Question: I have been creating a game in sprite kit using swift and have encountered a problem. I have two view controllers, each with one scene and one transitions to the other modally. This all works perfectly first time round, but then when i return to the first view controller and then go to the second again, i have using double the memory. This gives me the impression that nothing is being deallocated, but the objects are rather reallocated every time I transition to the scene. I ran the app in instruments and got the same result. In the below image i moved from one scene to the next, and then back to the first one again and yet it appears to reallocate the first scene and yet not clear any memory. As the dealloc method is unused now, i don't see how i can fix this. I will post the code to the first view controller below so you can have a look at it. Thanks a lot.

'''
import UIKit
import SpriteKit
class SelectionViewController: UIViewController {
var selectionScene:SelectionScene?
var currentRocketName = ""
@IBOutlet var playButton: UIButton
override func viewDidLoad() {
super.viewDidLoad()
if let selectionScene = SelectionScene.unarchiveFromFile("SelectionScene") as? SelectionScene {
// Configure the view.
let skView = self.view as SKView
skView.showsFPS = true
skView.showsNodeCount = true
skView.multipleTouchEnabled = false
/* Sprite Kit applies additional optimizations to improve rendering performance */
skView.ignoresSiblingOrder = true
/* Set the scale mode to scale to fit the window */
selectionScene.scaleMode = .ResizeFill
selectionScene.viewController = self
skView.presentScene(selectionScene)
NSNotificationCenter.defaultCenter().addObserver(selectionScene, selector: "spinnerChanged", name: "spinnerValueChanged", object: nil)
NSNotificationCenter.defaultCenter().addObserver(selectionScene, selector: "productBought", name: "ProductBought", object: nil);
NSNotificationCenter.defaultCenter().addObserver(selectionScene, selector: "manageErrorInPurchase", name: "ErrorOccured", object: nil)
}
}
override func shouldAutorotate() -> Bool {
return true
}
override func viewDidAppear(animated: Bool) {
}
@IBAction func playButtonPressed(sender: UIButton) {
self.performSegueWithIdentifier("moveToGame", sender: nil)
}
override func prefersStatusBarHidden() -> Bool {
return true
}
override func supportedInterfaceOrientations() -> Int {
if UIDevice.currentDevice().userInterfaceIdiom == .Phone {
return Int(UIInterfaceOrientationMask.AllButUpsideDown.toRaw())
} else {
return Int(UIInterfaceOrientationMask.All.toRaw())
}
}
override func didReceiveMemoryWarning() {
super.didReceiveMemoryWarning()
// Release any cached data, images, etc that aren't in use.
}
override func viewDidUnload() {
NSNotificationCenter.defaultCenter().removeObserver(selectionScene)
}
override func viewDidDisappear(animated: Bool) {
NSNotificationCenter.defaultCenter().removeObserver(selectionScene)
}
override func prepareForSegue(segue: UIStoryboardSegue!, sender: AnyObject!) {
if segue.identifier == "moveToGame" {
let destController = segue.destinationViewController as GameViewController
destController.rocketTexture = SKTexture(imageNamed: self.currentRocketName)
}
}
}
'''
Both 'selectionScene' and 'currentRocketName' are passed to the viewController as soon as they are loaded into the view
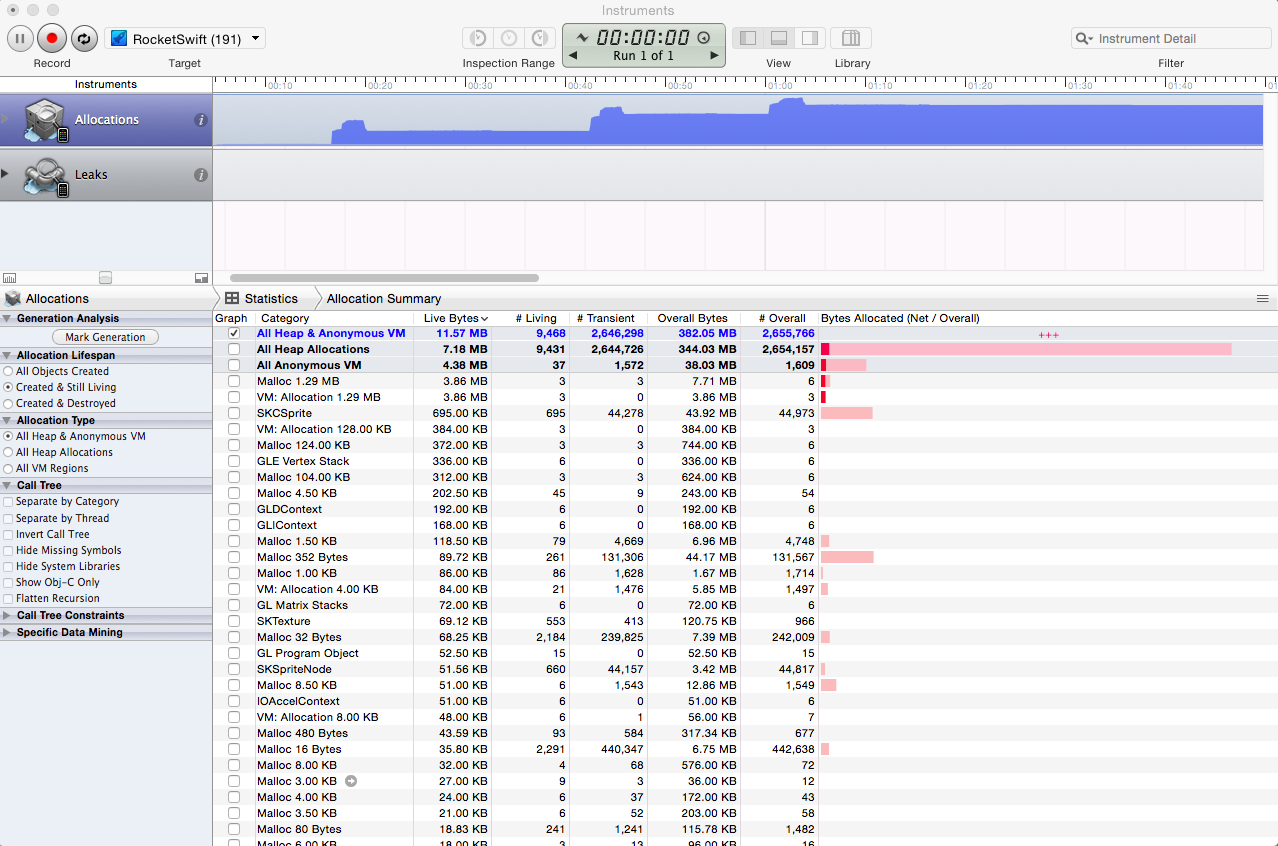
Answer: I'm not familiar with Swift yet, so I'll give you examples in Objective-C.
Create an 'IBOutlet' for 'skView'. When you are going to present another ViewController, remove 'skView' from it's superview and nil it out:
'''
- (void)prepareForSegue:(UIStoryboardSegue *)segue sender:(id)sender {
// Need to deallocate GameScene (if game is not paused)
[self.skView removeFromSuperview];
self.skView = nil;
....
}
'''
Don't forget to add 'skView' back to the ViewController's view, when ViewController is getting loaded:
'''
if (!self.skView.window) {
[self.view addSubview:self.skView];
}
'''
To easily check if 'SKScene' was deallocated or not, add this method to it:
'''
- (void)dealloc {
NSLog(@"GAME SCENE DEALLOCATED");
}
'''